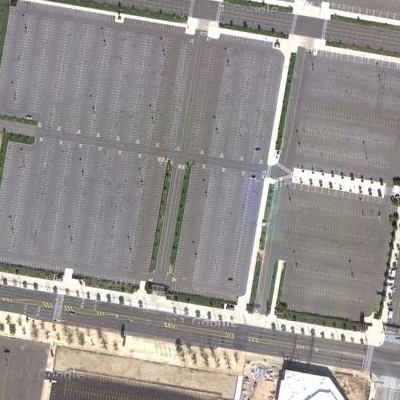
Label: gParking